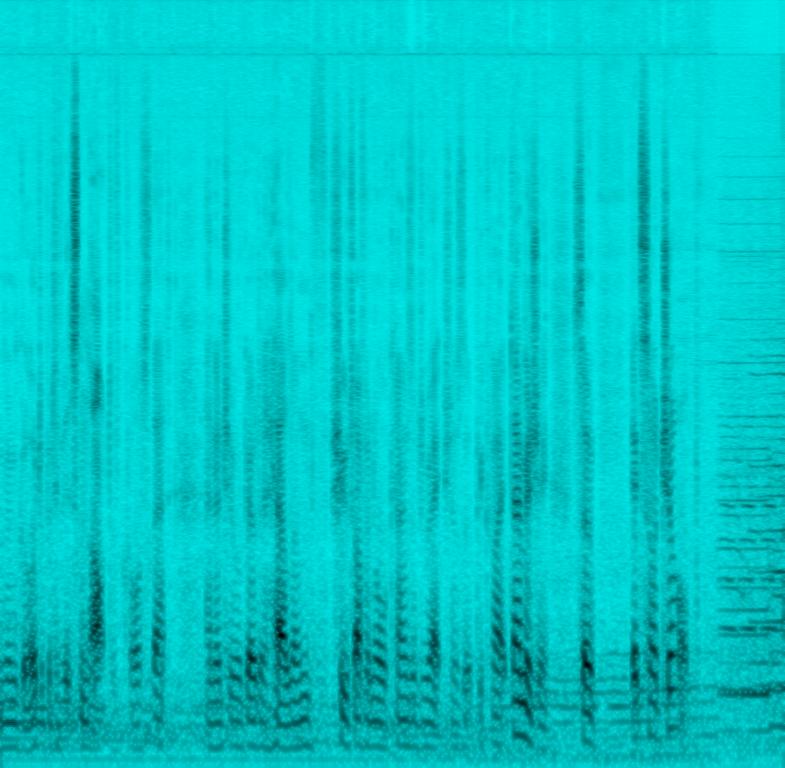
The low quality recording features a flat male vocal talking over a classical song that consists of sustained strings melody. It sounds dramatic and suspenseful.